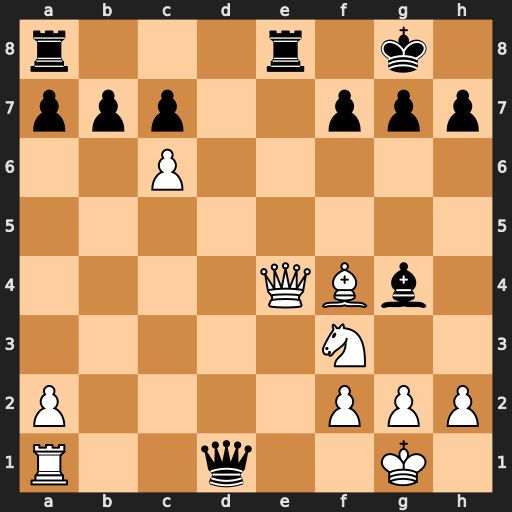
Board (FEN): r3r1k1/ppp2ppp/2P5/8/4QBb1/5N2/P4PPP/R2q2K1
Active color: w
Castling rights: -
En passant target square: -
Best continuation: Rxd1 Rxe4 cxb7 Rb8 Bxc7